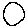
Label: circle